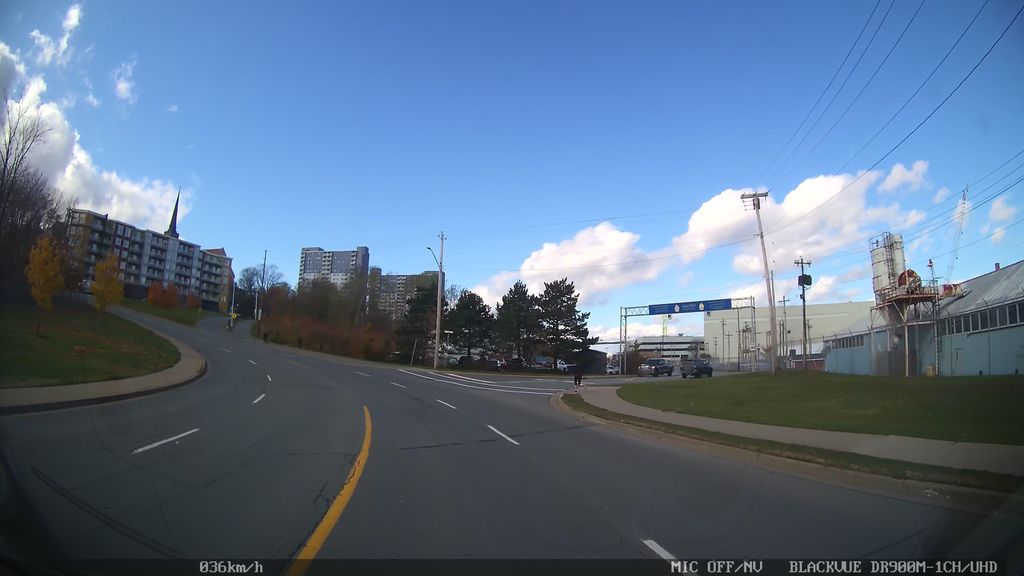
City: halifax